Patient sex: M
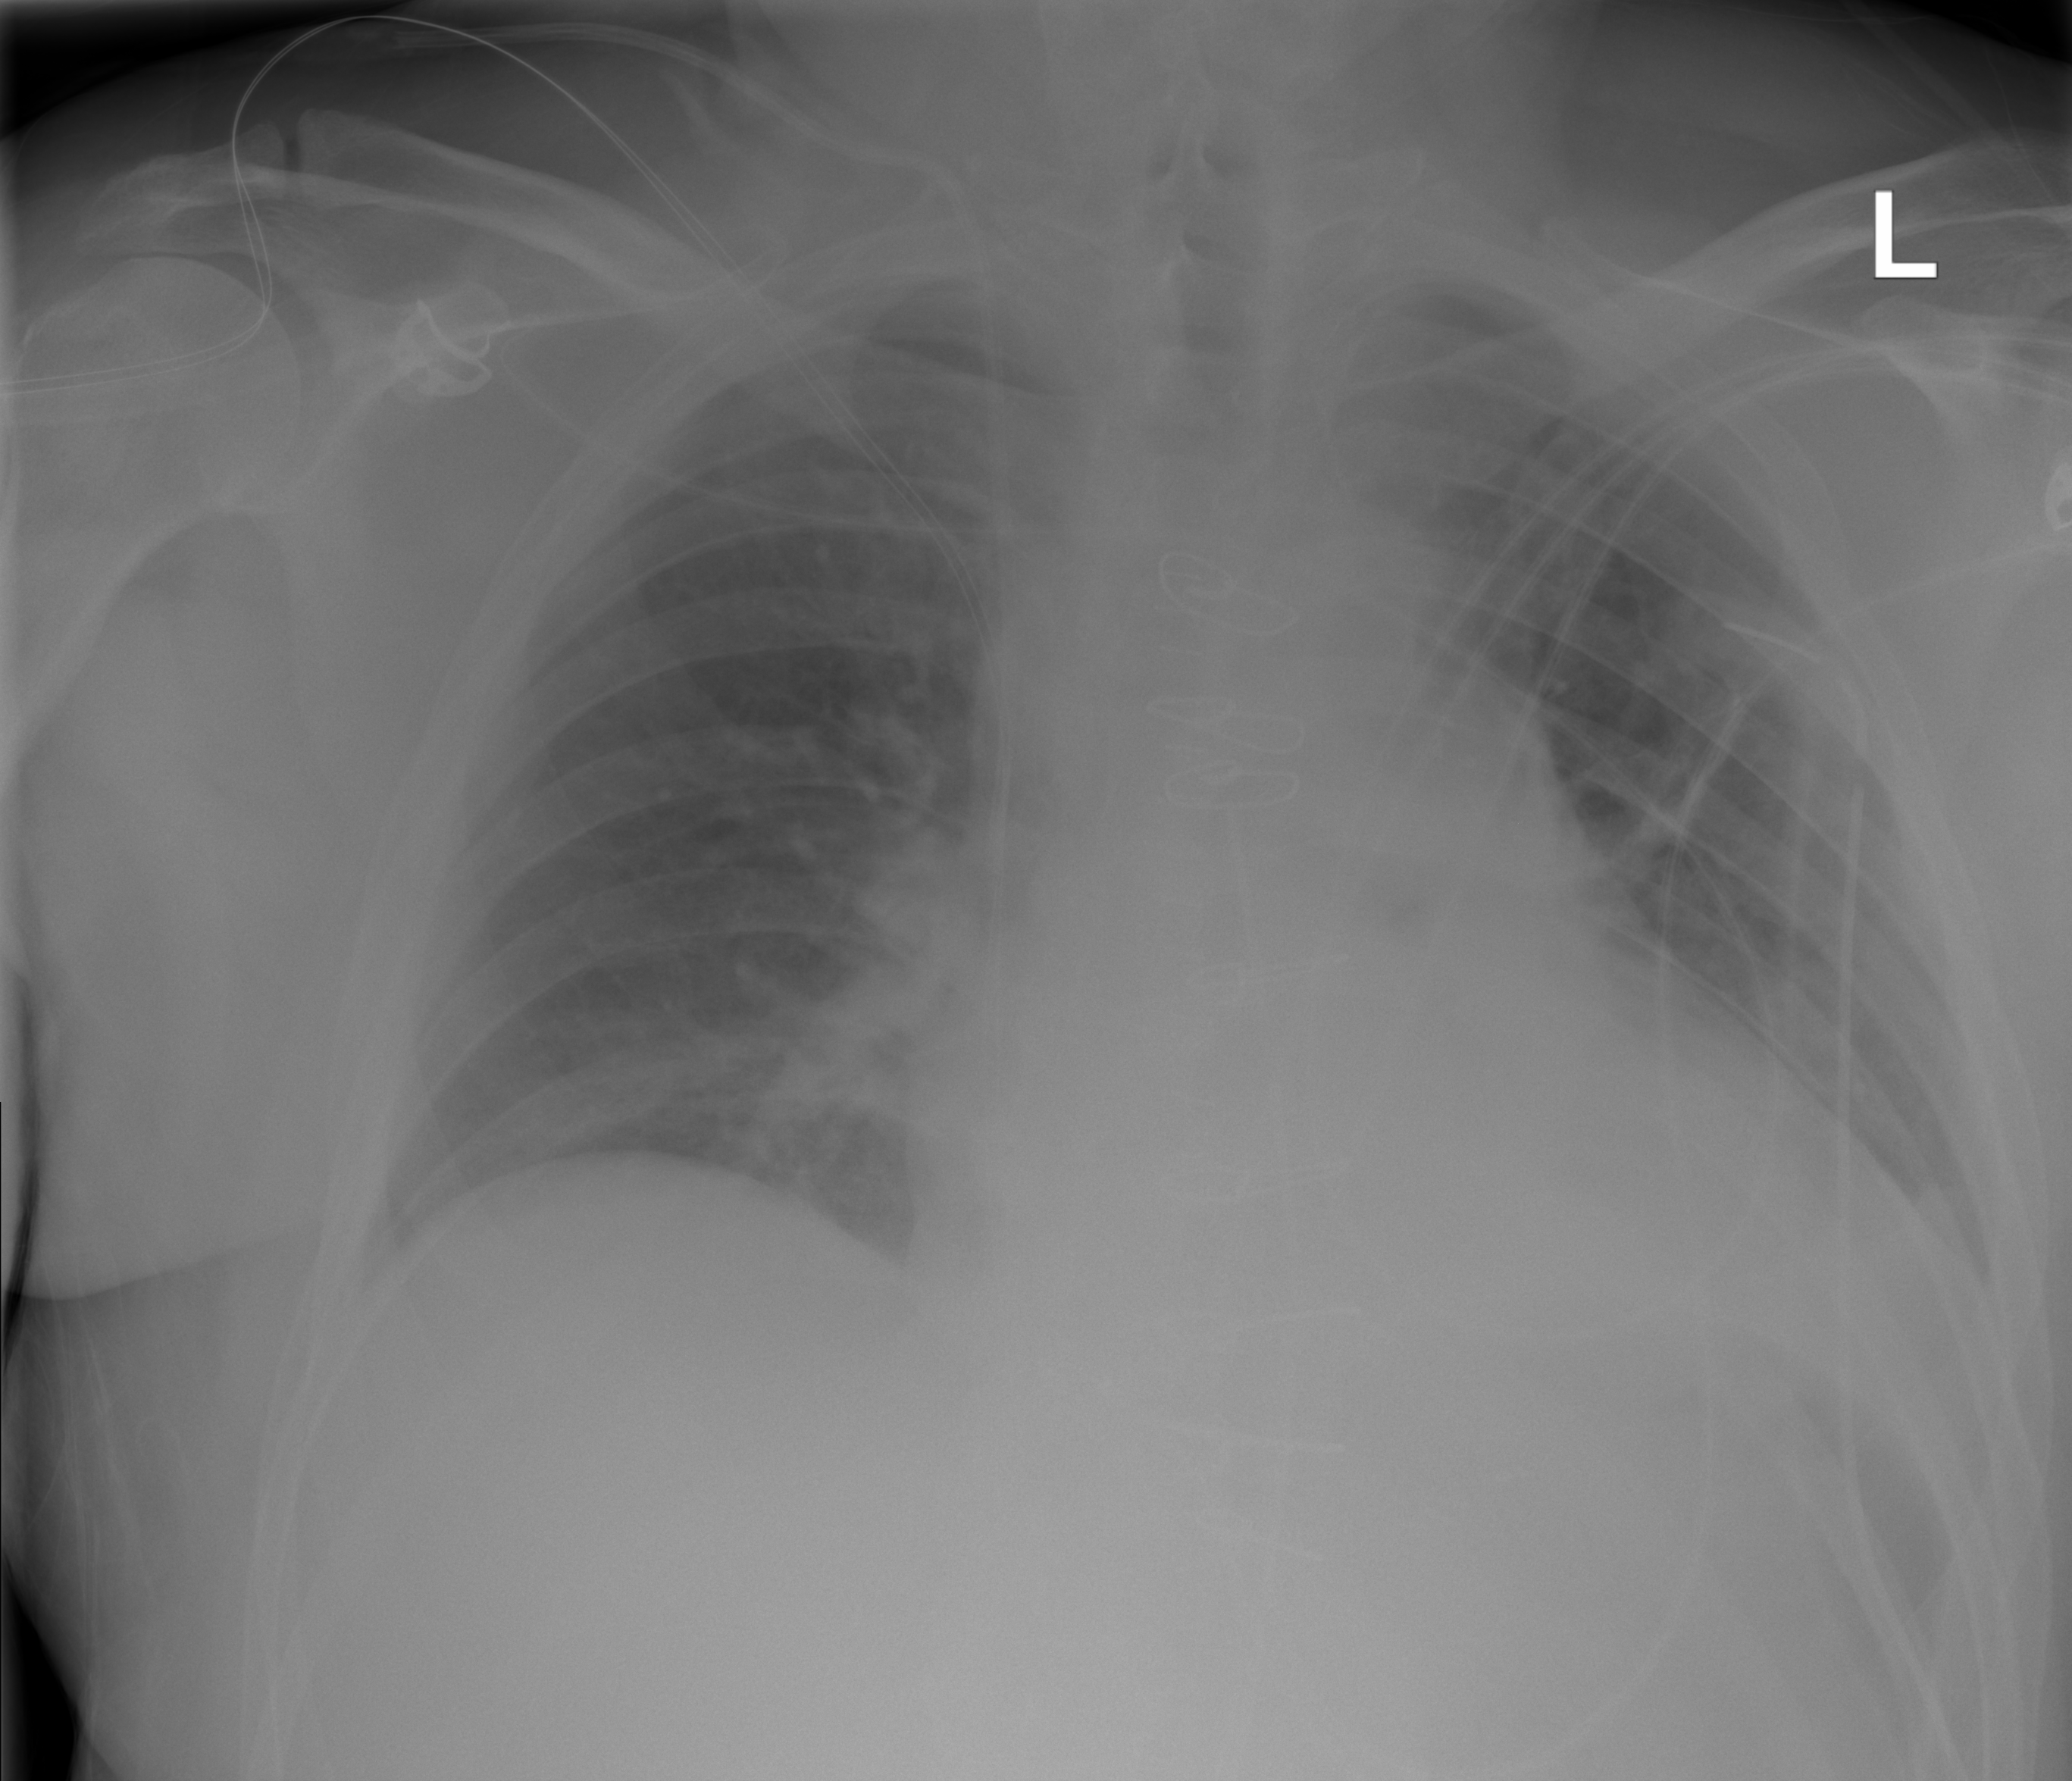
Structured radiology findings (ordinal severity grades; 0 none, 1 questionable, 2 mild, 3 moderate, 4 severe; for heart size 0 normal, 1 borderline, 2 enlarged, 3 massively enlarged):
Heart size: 0
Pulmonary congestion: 0
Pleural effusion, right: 0
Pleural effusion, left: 1
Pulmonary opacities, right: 2
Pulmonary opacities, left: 0
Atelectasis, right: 2
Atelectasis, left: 0